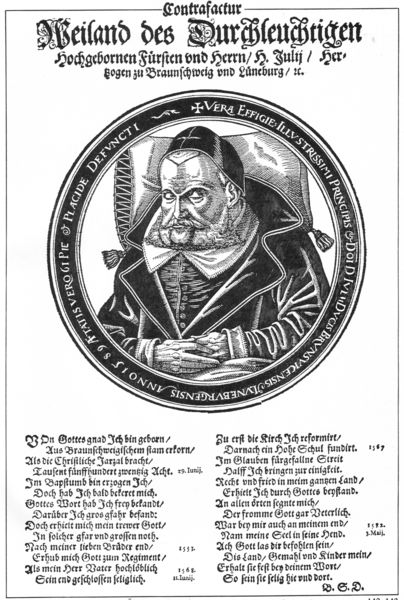
Titel: Bildnis des Julius, Herzog von Braunschweig-Lüneburg
Künstler: Jacob Lucius
Institution: (Seriendruck)
Schlagwörter: mann, hut, mund, schwarz, blick, haube, alt, anzug, bart, jacke, kappe, mütze, augen, barock, böse, falten, gesicht, kragen, leiche, rahmen, samt, tod, tot, vollbart, bildnis, herr, hände, portrait, porträt, figur, haare, kutte, mantel, person, kreis, rund, holzschnitt, schrift, düster, zwei, graphik, spalten, bischof, kissen, könig, papst, inschrift, zahlen, bett, deutsch, quaste, laken, edel, liegend, knöpfe, dünn, abbild, alter, dürr, greis, buch, medaillon, kreuz, druck, schwarzweiss, radierung, stich, titel, seite, text, überschrift, backenbart, fürst, schielen, buchdruck, wams, gedicht, herzog, prinz, kupferstich, heiland, flugblatt, krüppel, latein, kurfürst, des, lyrik, seriendruck, fürsten, schrfit, kolumnen, freiherr, gottes, bischoff, reime, bommeln, bischhof, lüneburg, kreisinschrift, weiland, braunschweig, in, durchleuchtigen, wieland, prosa, durchleuigen, contrafactur, huchgebornen, herzog zu braunschweig und lüneburg, buchsatben, umschirft